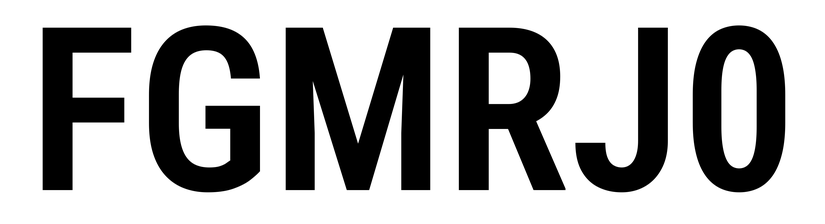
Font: Roboto_Condensed_SemiBold